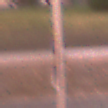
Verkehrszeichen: SteinschlagRechts
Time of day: SunriseSunset
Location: Outdoor (Urban)
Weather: PartlyCloudy
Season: NotSpecified
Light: Natural